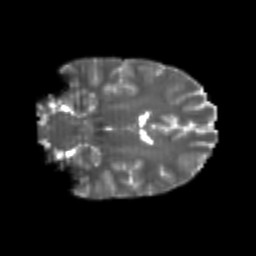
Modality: T2w
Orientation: coronal
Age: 20
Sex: female
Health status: healthy
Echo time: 0.074 s